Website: slack
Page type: billing-address
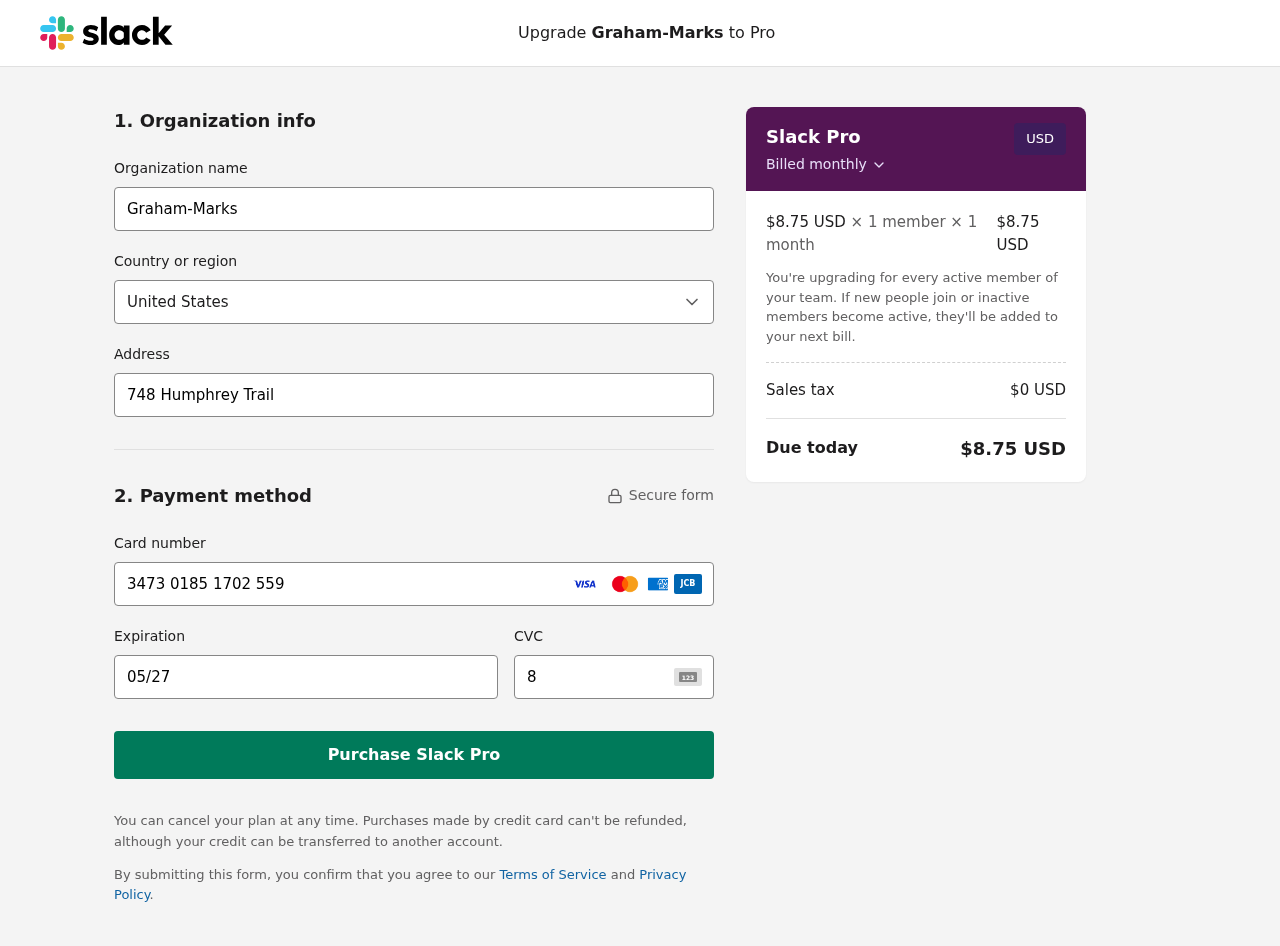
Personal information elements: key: PII_CARD_CVV
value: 8483
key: PII_CARD_EXPIRY
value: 05/27
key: PII_CARD_NUMBER
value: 3473 0185 1702 559
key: PII_COMPANY
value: Graham-Marks
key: PII_COUNTRY
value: United States
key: PII_STREET
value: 748 Humphrey Trail
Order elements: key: ORDER_PRICE_PER_MEMBER
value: $8.75 USD
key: ORDER_MEMBER_COUNT
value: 1
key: ORDER_MONTH_COUNT
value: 1
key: ORDER_SUBTOTAL
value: $8.75 USD
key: ORDER_TAX
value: $0
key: ORDER_TOTAL
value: $8.75 USD